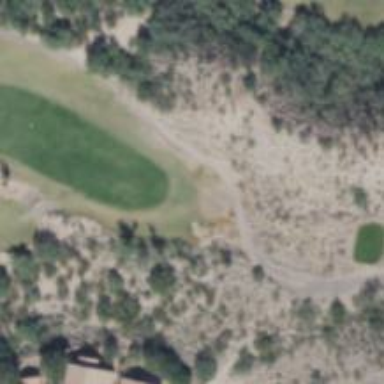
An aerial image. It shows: Path for both road and golf.